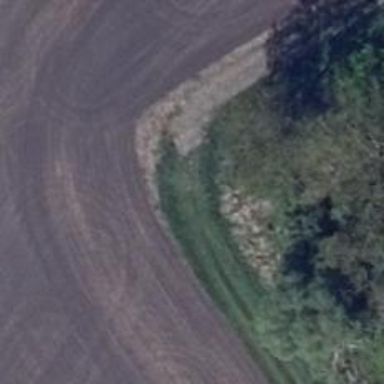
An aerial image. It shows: Grass track with grade 5 tracktype.